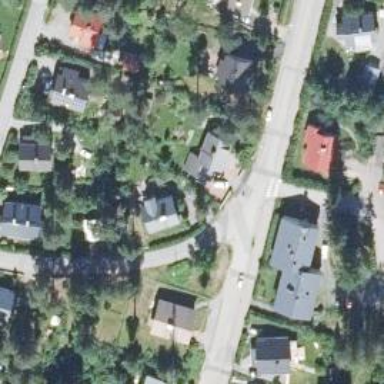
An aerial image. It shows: Residential area.